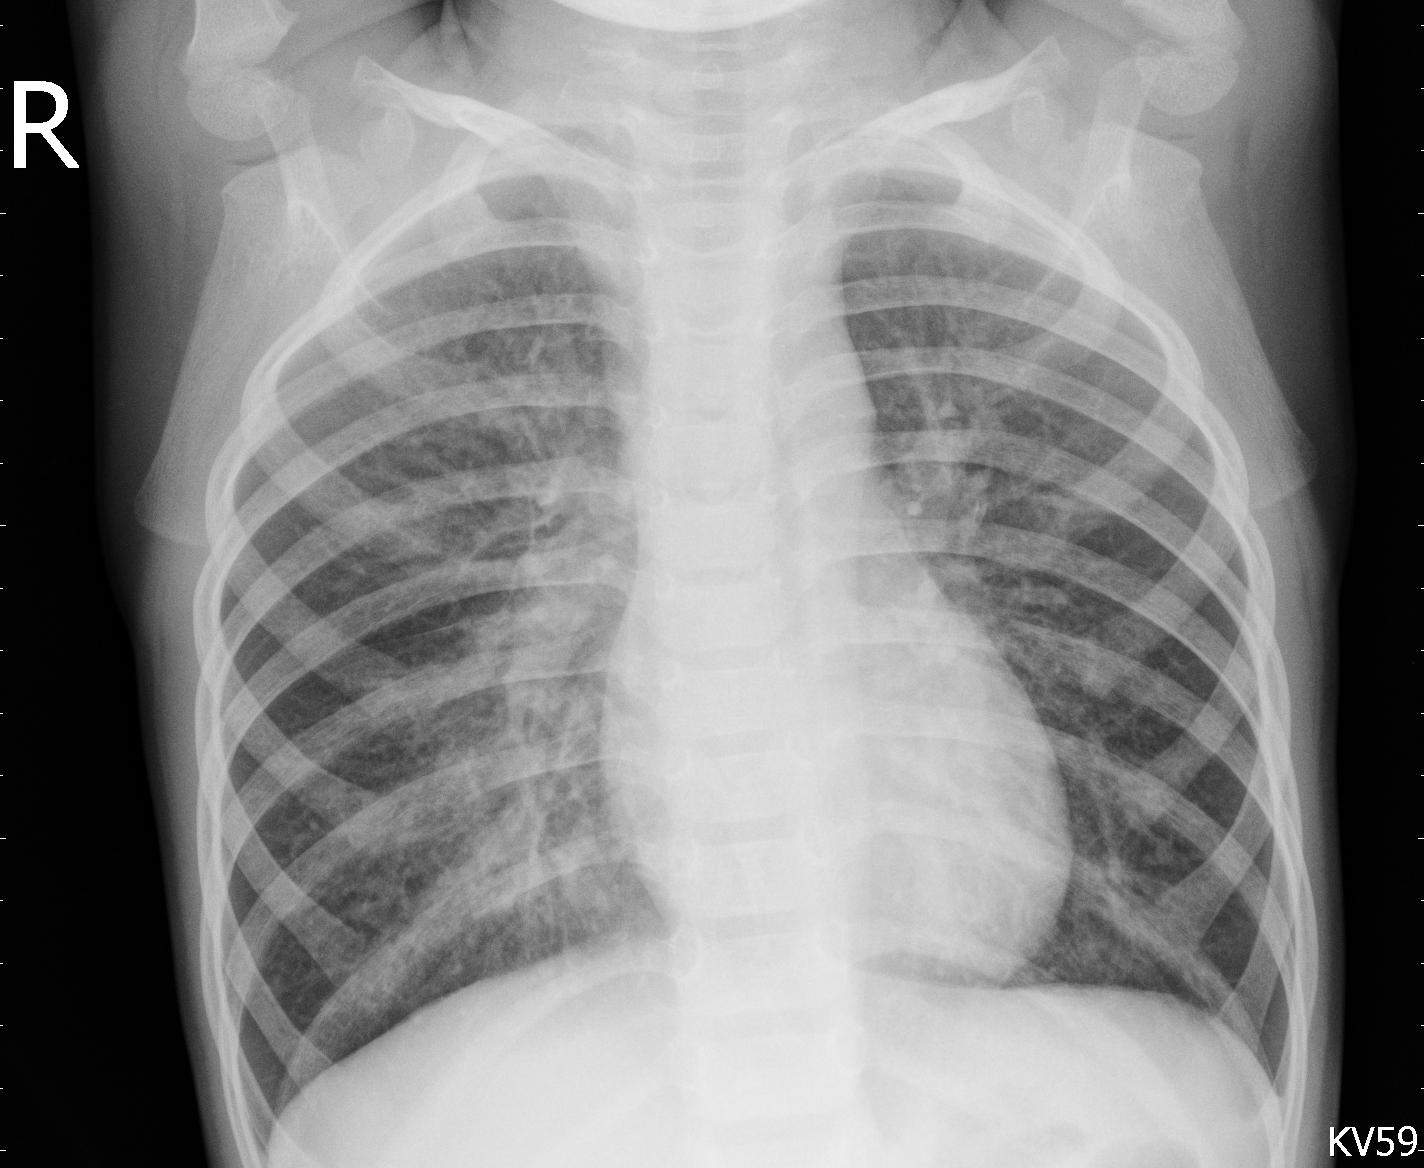
Diagnosis: PNEUMONIA